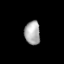
Tissue: lung
Cell type: Epithelial cells
Senescence score: 0.2171
Nuclear area (px): 364
Mean DAPI intensity: 168.75